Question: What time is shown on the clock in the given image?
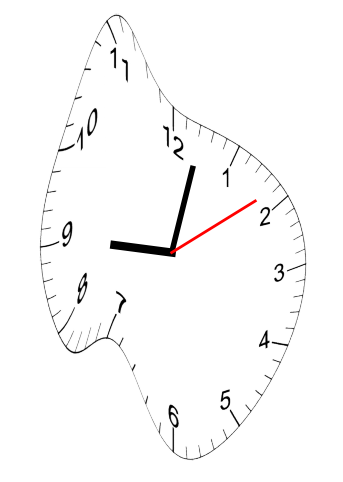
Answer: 09:02:09